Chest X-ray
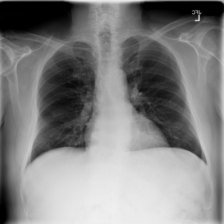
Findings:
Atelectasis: negative
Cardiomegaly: negative
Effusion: negative
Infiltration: negative
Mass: negative
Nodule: negative
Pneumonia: negative
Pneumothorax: negative
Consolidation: negative
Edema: negative
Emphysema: negative
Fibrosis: negative
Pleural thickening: negative
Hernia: negative